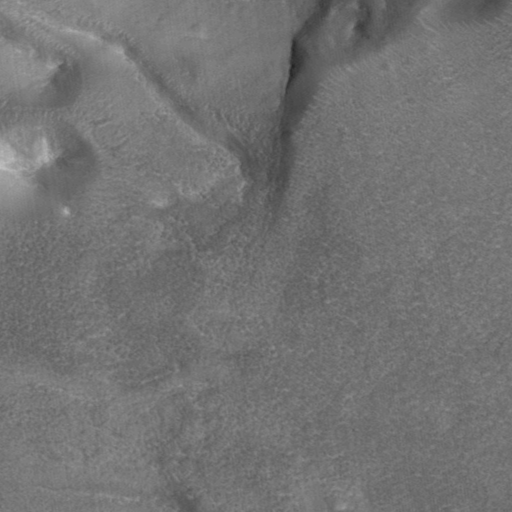
Objects detected: cone